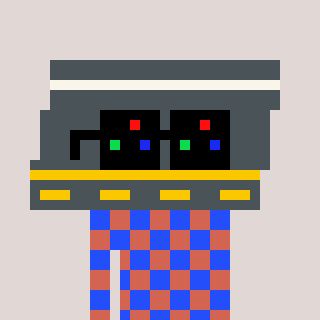
a pixel art character with square black sunglasses, a road-shaped head and a peachy-colored body on a warm background